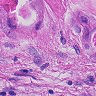
Metastatic tissue present: yes